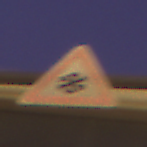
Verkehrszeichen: SchneeOderEisglaette
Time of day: Night
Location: Outdoor (Urban)
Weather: Clear
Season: NotSpecified
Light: Artificial